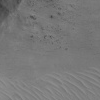
Atmospheric dust classification: not_dusty